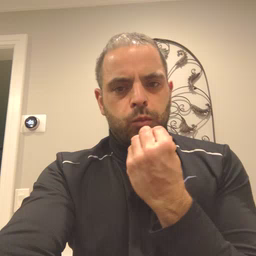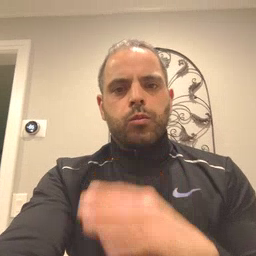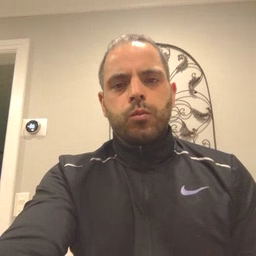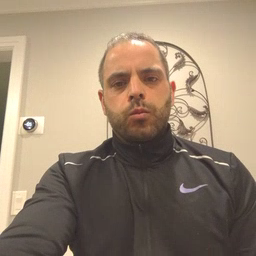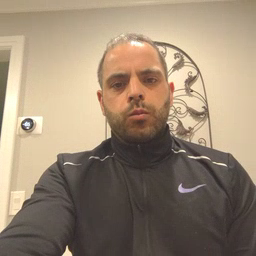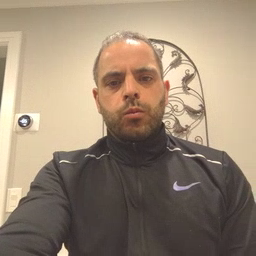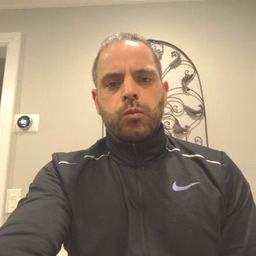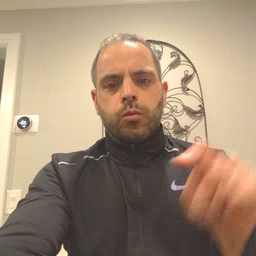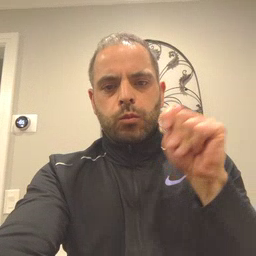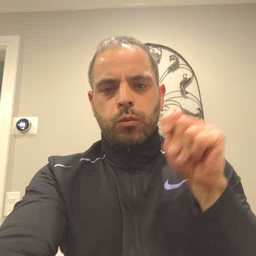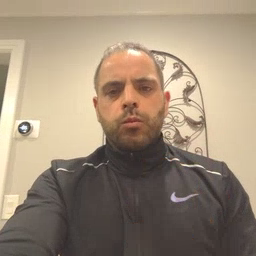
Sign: potty